The image is a wavelet scalogram (time versus scale/frequency) of a rolling-element bearing's vibration signal. Based on the visible evidence, which condition applies: normal, inner_race, outer_race, ball?
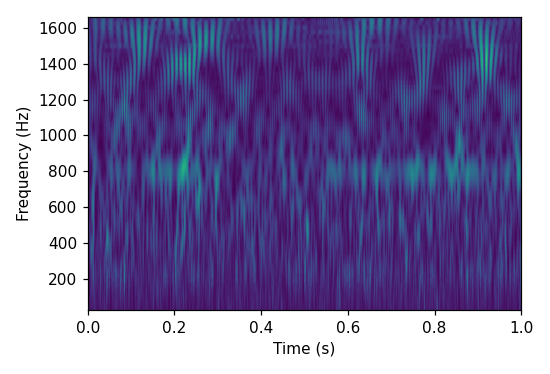
Answer: outer_race